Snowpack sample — Loveland Pass, Silver Plume, Colorado, USA (1/12/25, 11:40 AM MST)
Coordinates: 39.66, -105.88
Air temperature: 7 °F
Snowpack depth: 140 cm
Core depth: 10 cm
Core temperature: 41 °F
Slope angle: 11°, slope face: 30°
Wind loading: high
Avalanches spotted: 2
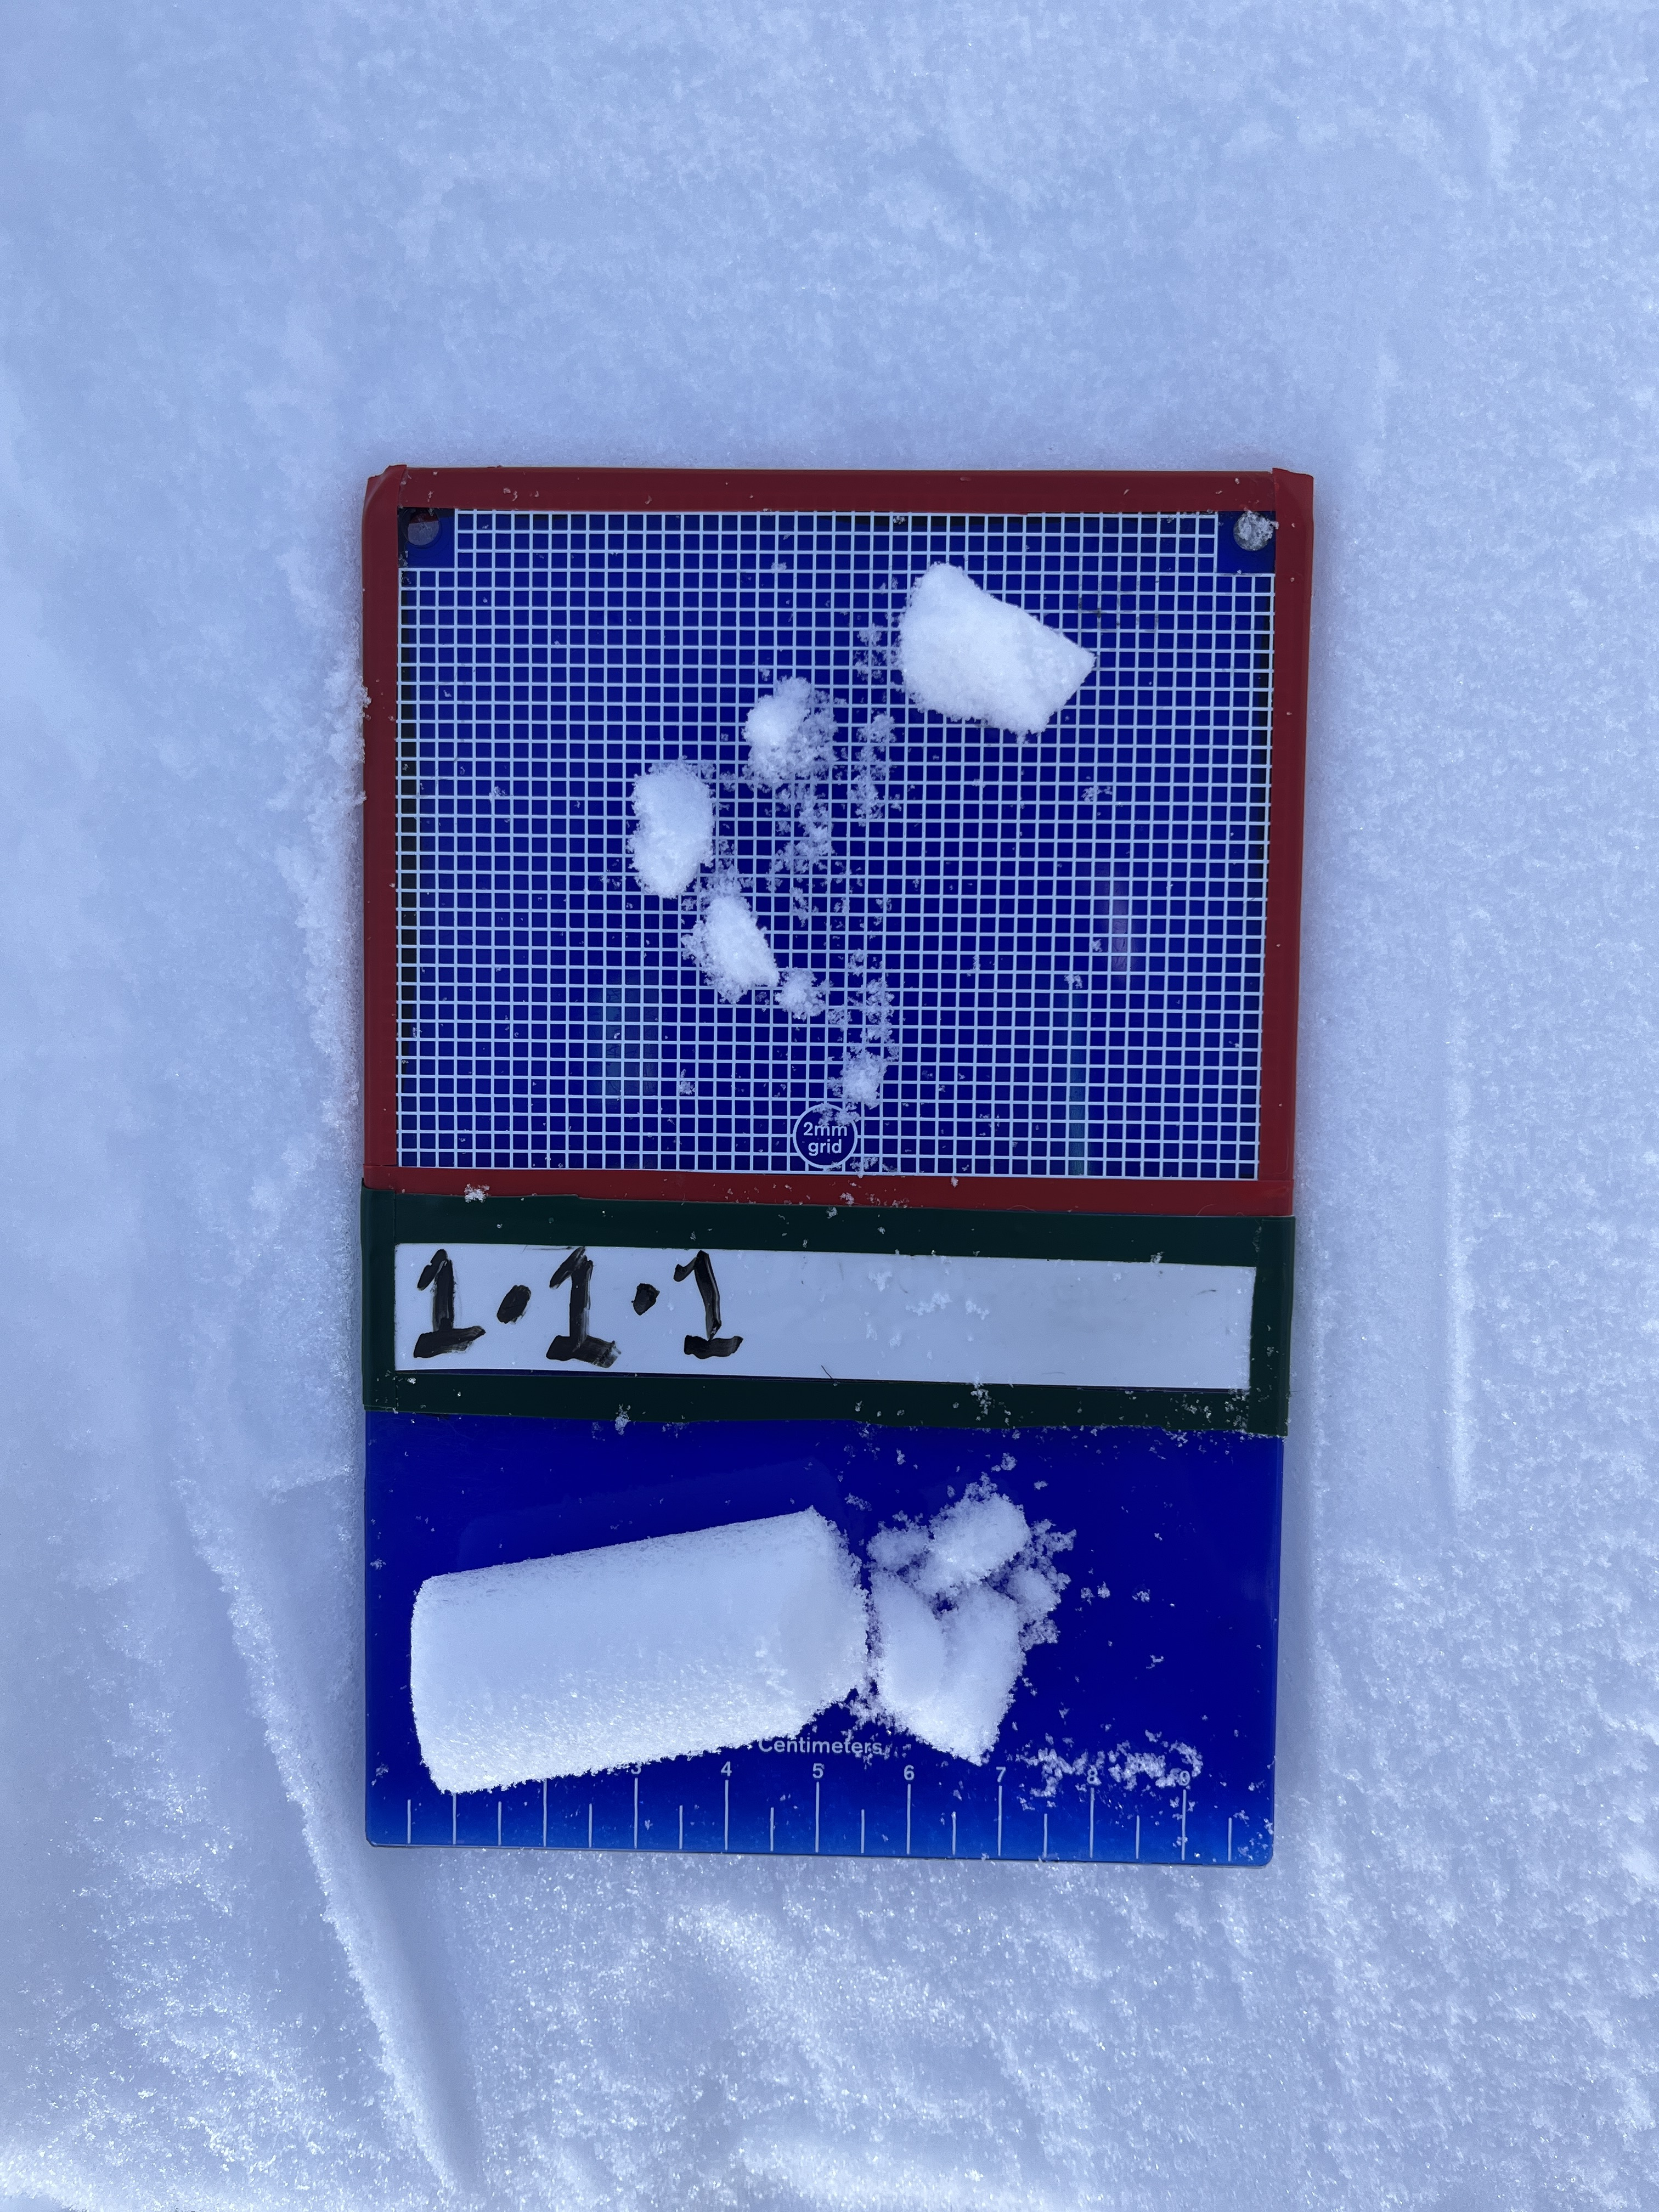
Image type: crystal_card
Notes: Pilot using slightly modified coring method that took too large segment for snow profile picturing, advised not to use in higher level models. Two avalanche on south face nearby, partially cloudy with light snow in the last 24 hours. Lots of wind loading on eastern features.